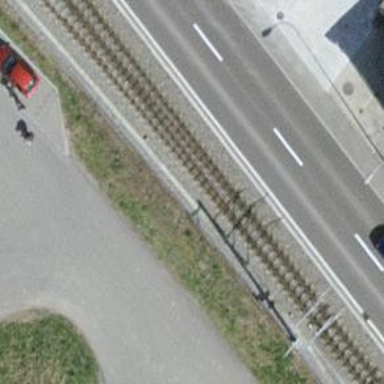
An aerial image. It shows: Narrow-gauge railway with 1 track. The tracks are electrified with contact line.